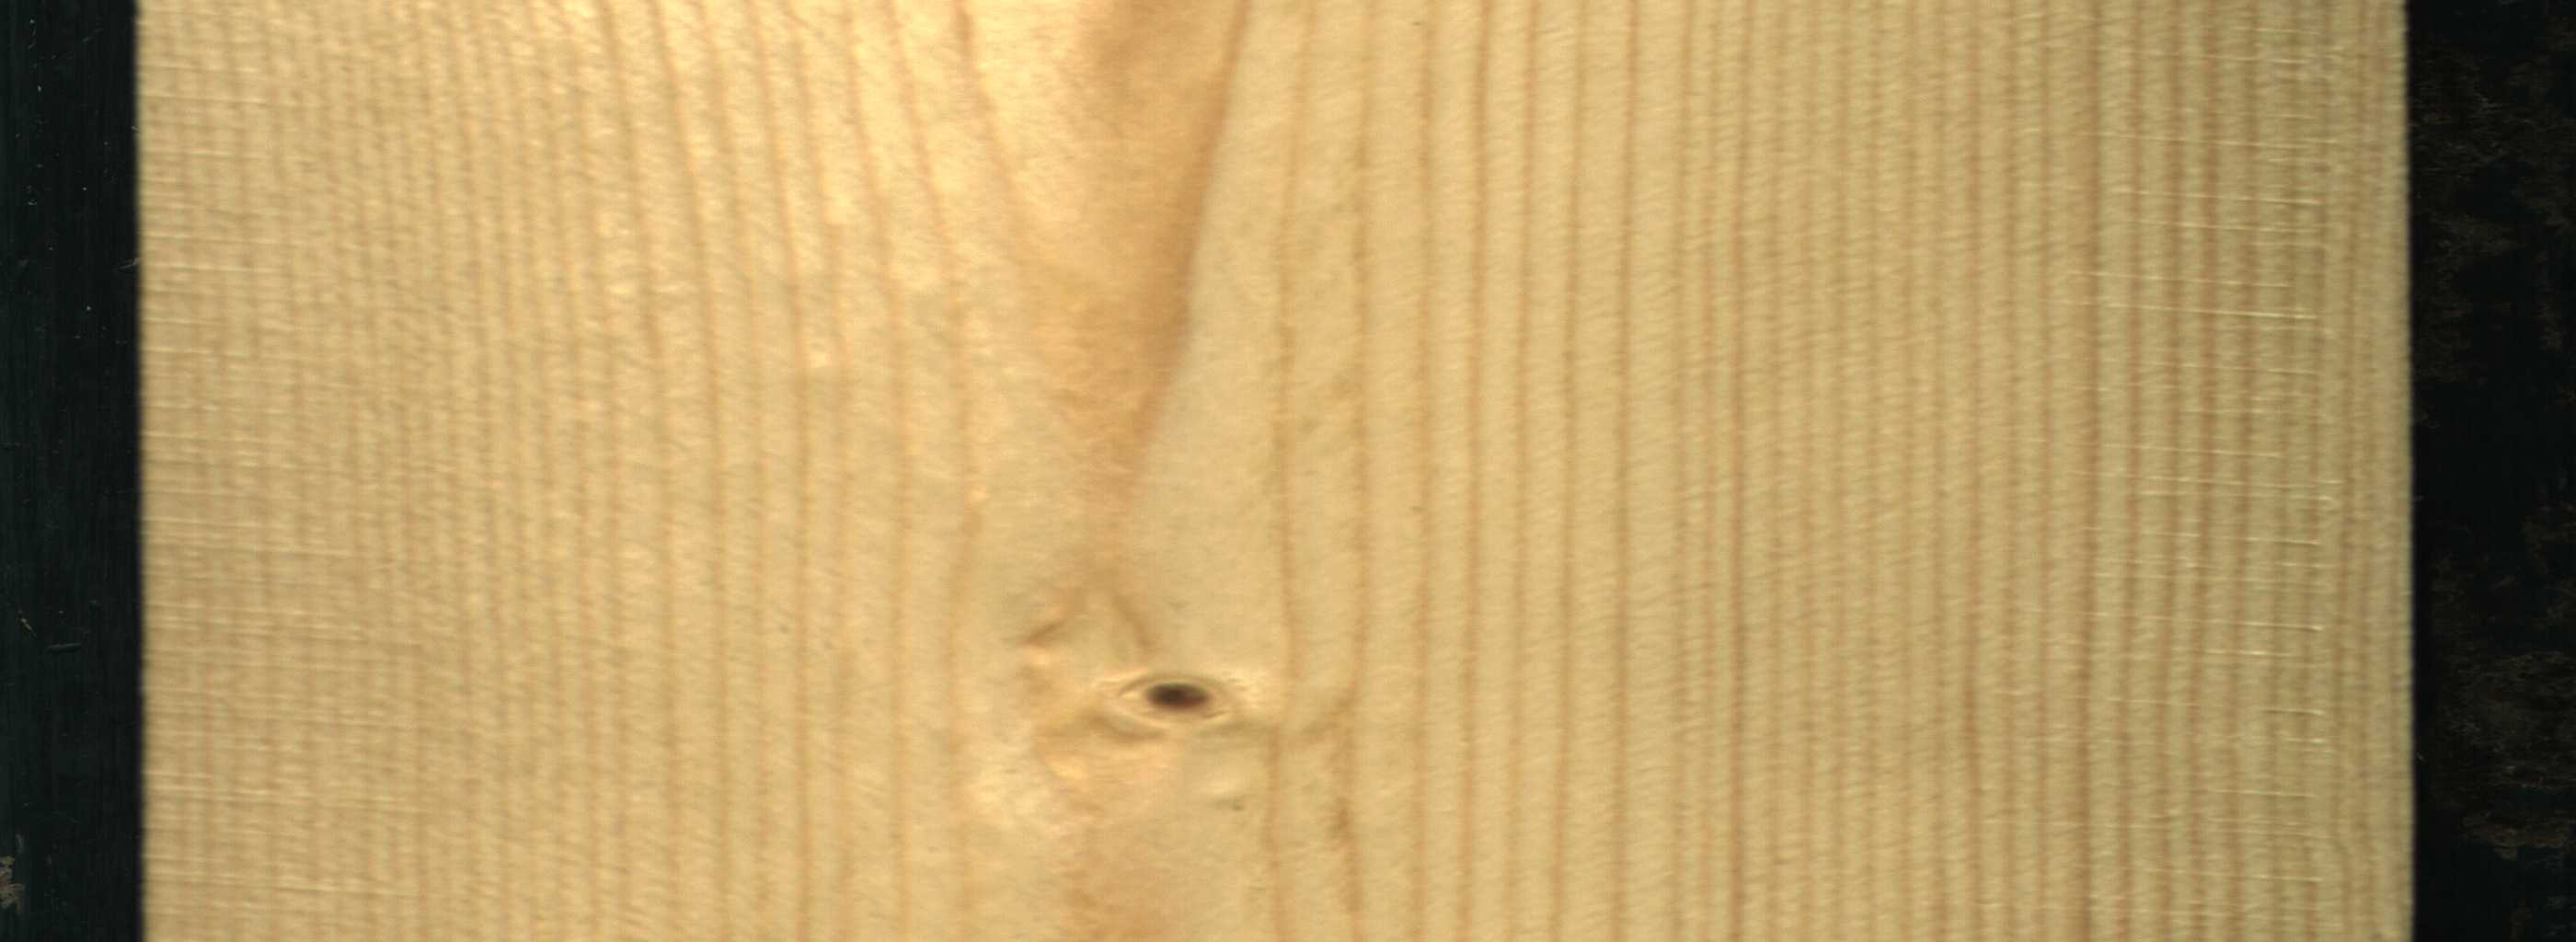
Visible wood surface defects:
Live_Knot